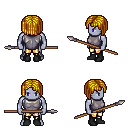
a pixel art fantasy rpg character, male body template, dark elf, purple skin, steel chest armor, gold greaves, blonde pageboy hairstyle, black shoes, spear, four views (front, back, left, right), 2x2 character sprite sheet, small pixel art, hard edges, no anti-aliasing